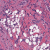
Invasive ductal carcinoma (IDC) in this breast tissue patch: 1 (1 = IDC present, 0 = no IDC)